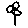
Label: flower